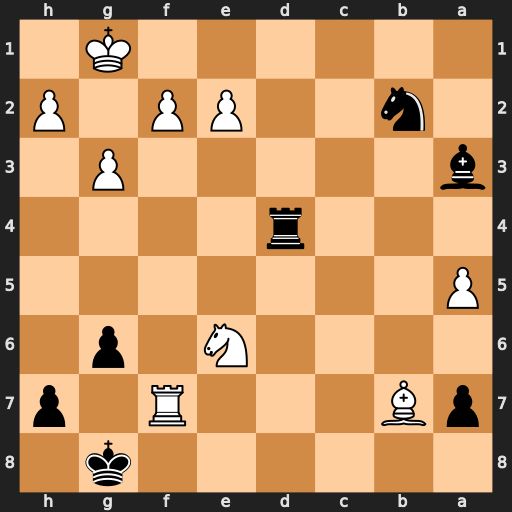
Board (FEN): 6k1/pB3R1p/4N1p1/P7/3r4/b5P1/1n2PP1P/6K1
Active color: b
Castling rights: -
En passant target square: -
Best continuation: Rd1+ Kg2 Kxf7